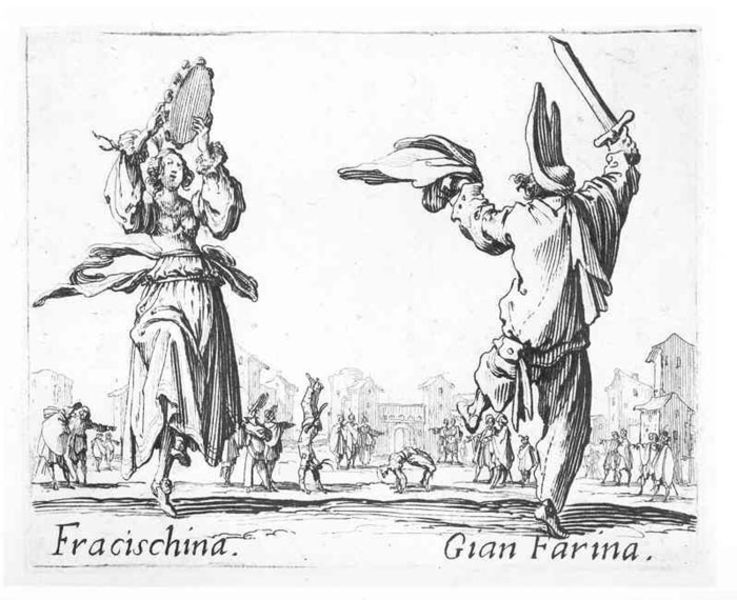
Titel: Francischina, Gian Farina
Künstler: Jacques Callot
Standort: Karlsruhe
Institution: Staatliche Kunsthalle Karlsruhe
Schlagwörter: kampf, mann, weiß, frauen, menschen, stadt, bewegung, frau, hut, kleid, schwarz, zeichnung, haus, fest, leute, rock, tanz, alt, feier, hose, jacke, rahmen, ärmel, spiegel, häuser, brücke, gewand, kostüm, instrumente, musik, tanzen, theater, tänzerin, engel, bewegt, sprung, schrift, papier, bogen, italien, zwei, röcke, schuhe, zuschauer, hosen, schwer, dorf, grafik, graphik, kleinstadt, platz, figuren, freude, tor, spiel, tusche, narr, narren, druck, druckgraphik, schwarz weiss, schraffur, radierung, stich, titel, scharz, schwert, auflauf, menschenmasse, zirkus, menschenmenge, trommel, namen, komödie, tracht, tanzende, dynamisch, freiheit, mittelalter, marktplatz, gaukler, schauspieler, tänzer, tailliert, harlekin, triumphbogen, schellen, schwaz, tambourin, tamburin, akrobaten, akrobatik, artisten, tambour, italienisch, masken, sprünge, folklore, musikinstrumente, turnen, ausgelassen, hüpfen, springt, akrobat, s/w, gebaäude, tarantella, handstand, tanzt, schell, meng, mann mit schwert, 1530, gian, tanzende frau, fracischina, gian farina, hochrecken, farina, schellentommel, schellenkranz, francischina, l,ö#ö, hüpft, charaktete, opera buffo, grosses mehl